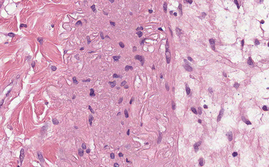
Tumor epithelial tissue: no
Tumor-associated stroma tissue: yes
Normal tissue: no